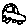
Label: car